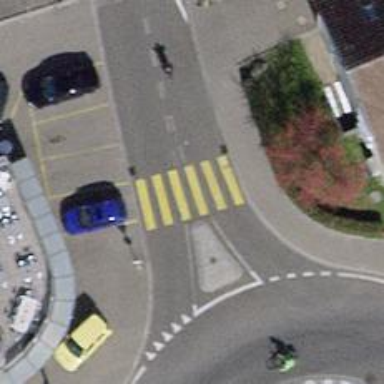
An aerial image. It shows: Marked crossing with zebra stripes on the road.